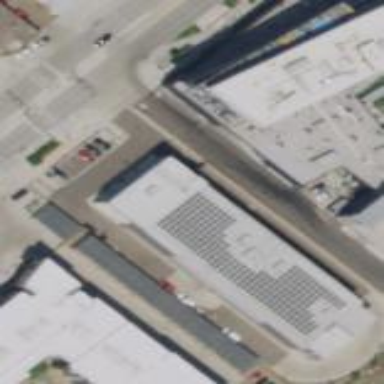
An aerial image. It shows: Commercial building with dark gray roof.